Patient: sex M, age 61
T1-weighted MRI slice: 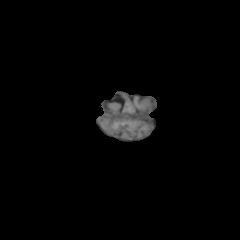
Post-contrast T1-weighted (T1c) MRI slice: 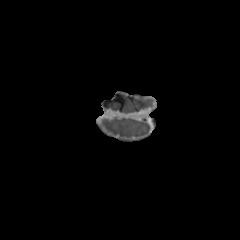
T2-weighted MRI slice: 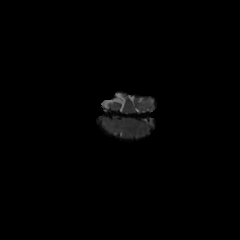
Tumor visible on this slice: no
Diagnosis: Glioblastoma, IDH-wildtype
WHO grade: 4